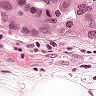
Metastatic tissue present: yes